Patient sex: M
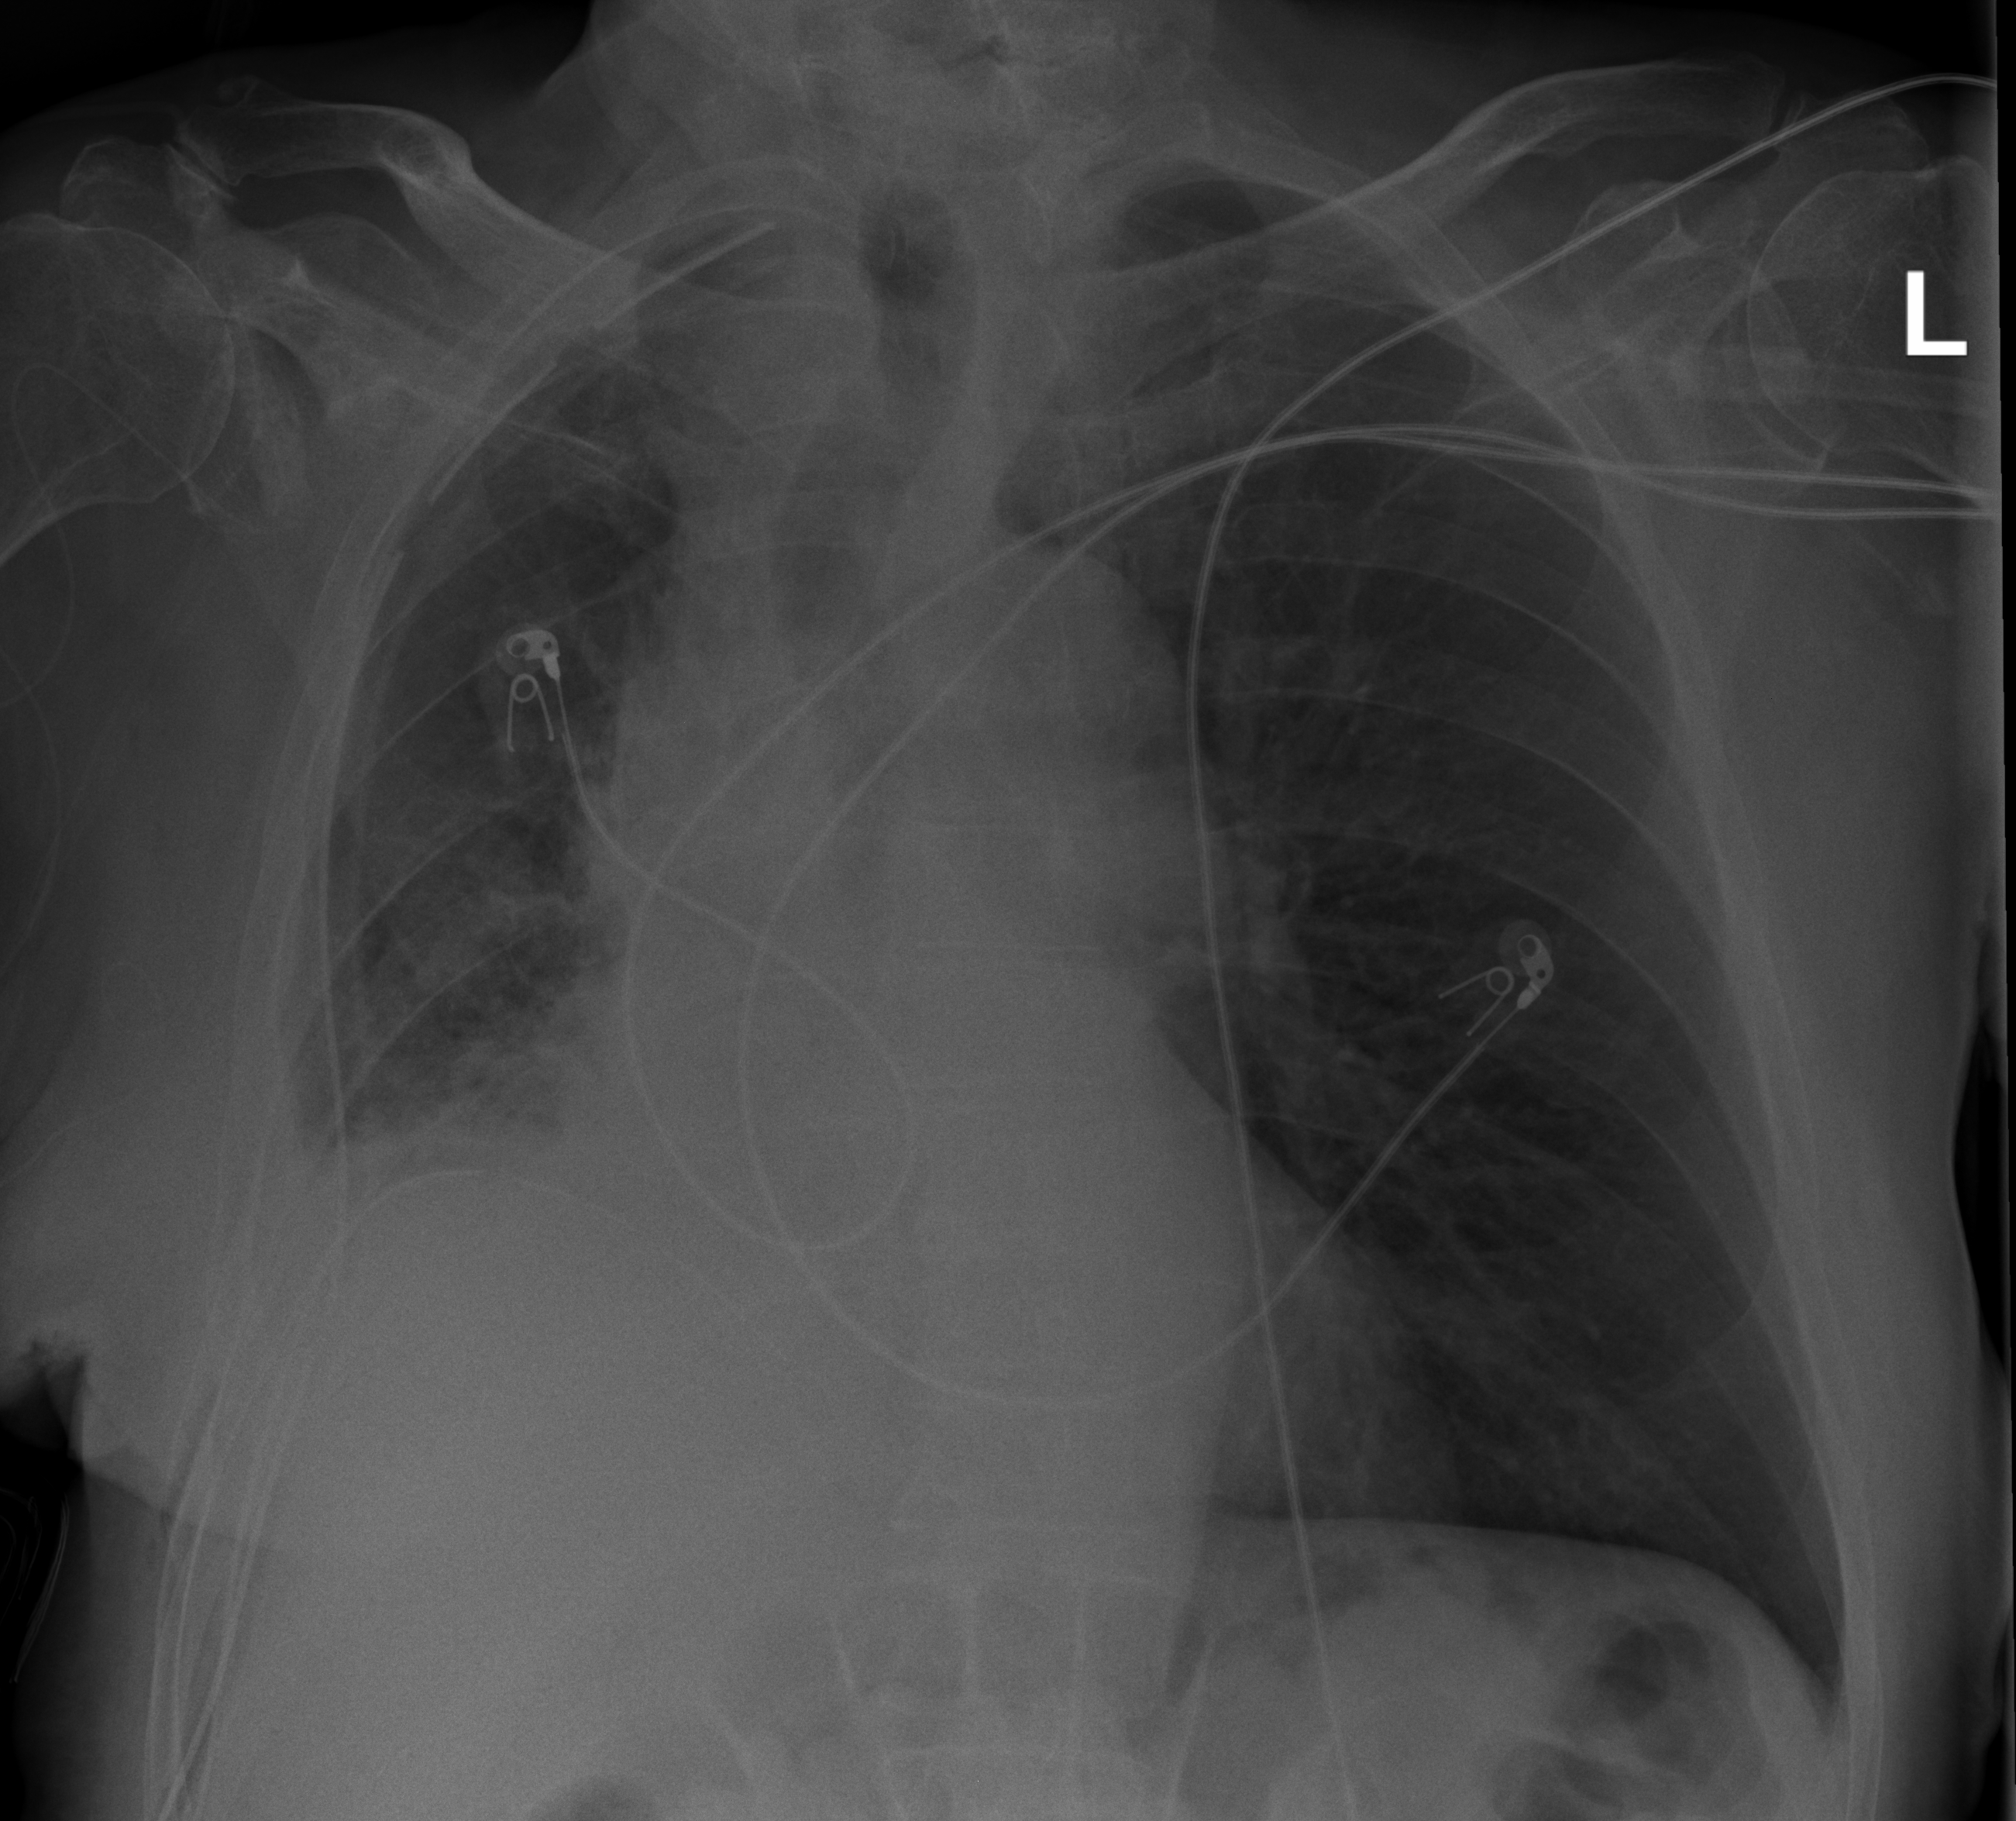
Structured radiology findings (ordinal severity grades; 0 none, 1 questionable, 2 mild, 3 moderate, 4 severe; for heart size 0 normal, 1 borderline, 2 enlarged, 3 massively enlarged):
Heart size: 0
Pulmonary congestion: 0
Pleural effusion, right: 2
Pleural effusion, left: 0
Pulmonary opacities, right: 3
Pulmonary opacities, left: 0
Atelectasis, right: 3
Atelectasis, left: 0